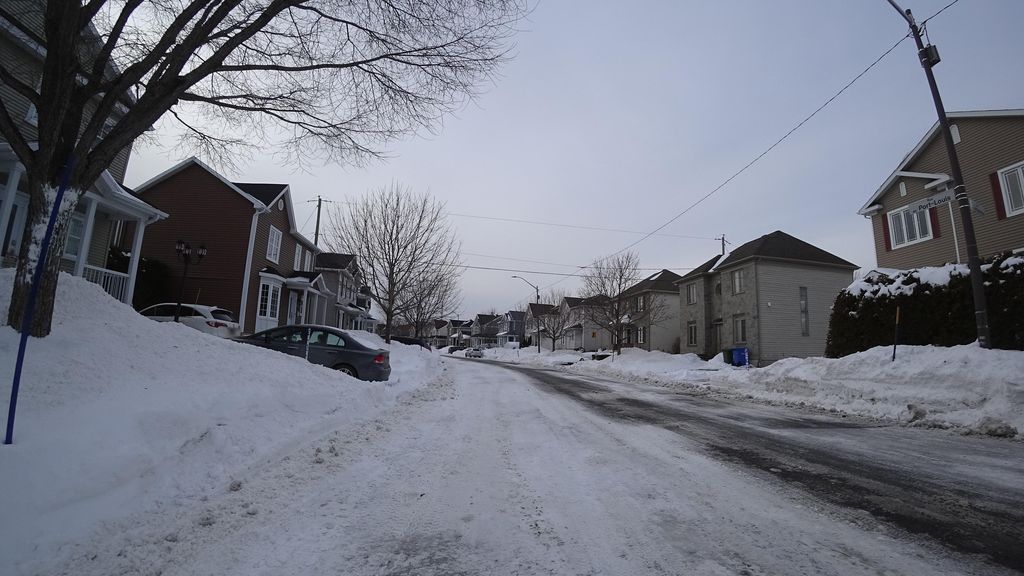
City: quebec_city